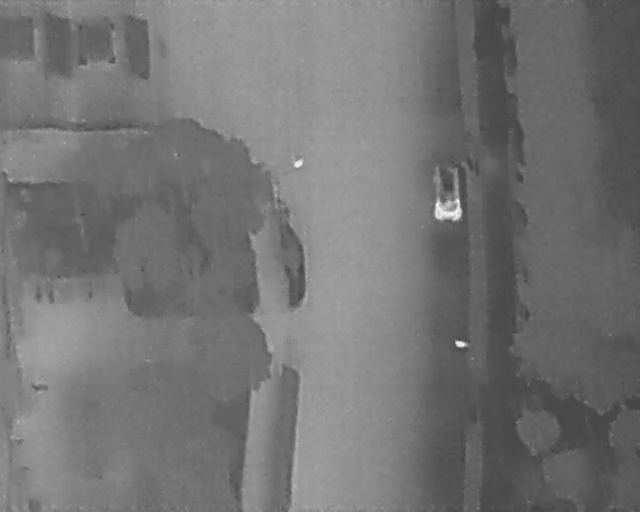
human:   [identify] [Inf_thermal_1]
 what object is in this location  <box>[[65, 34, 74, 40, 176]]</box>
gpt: <ref>1 medium car at the center</ref>